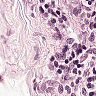
Metastatic tissue present: no